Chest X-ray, PA view. Patient: 19 years old, sex F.
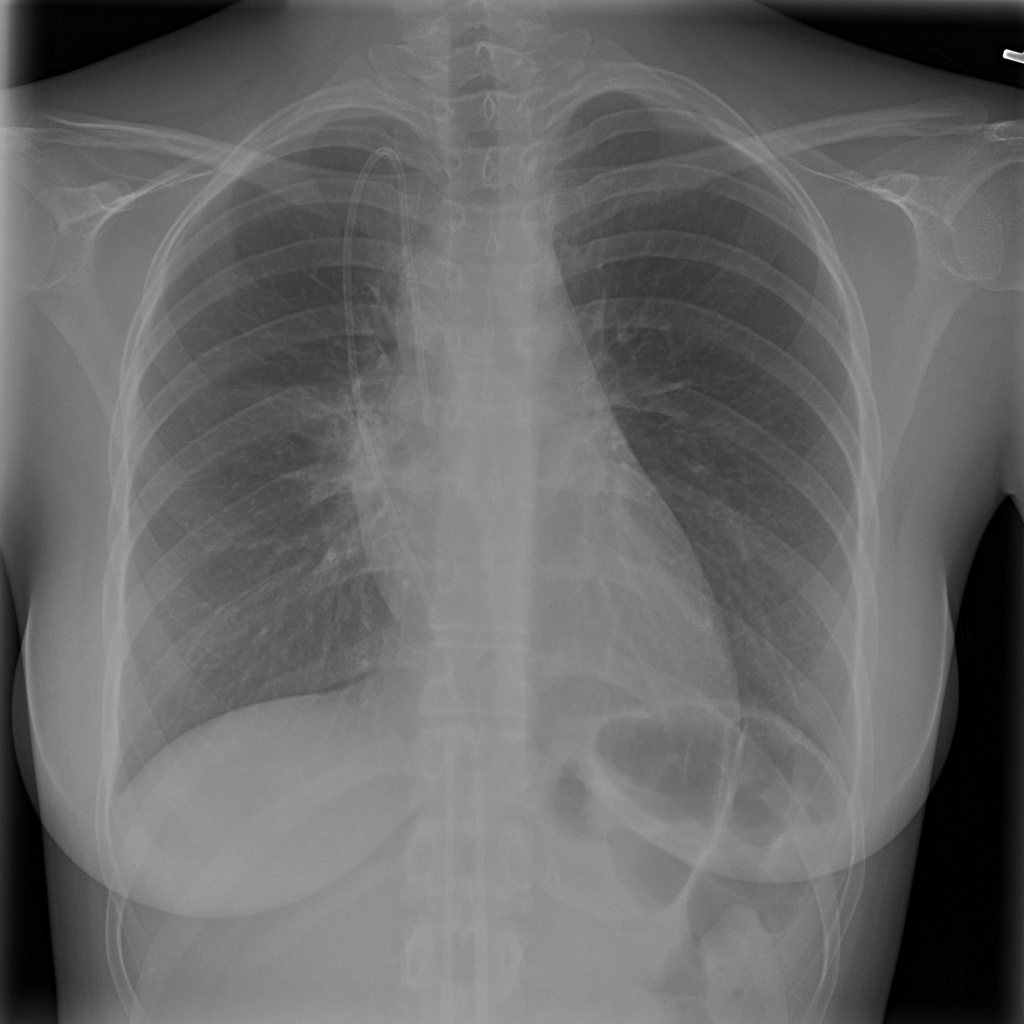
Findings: Fibrosis, Infiltration